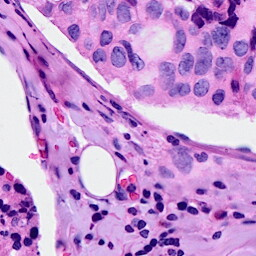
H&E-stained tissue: Breast